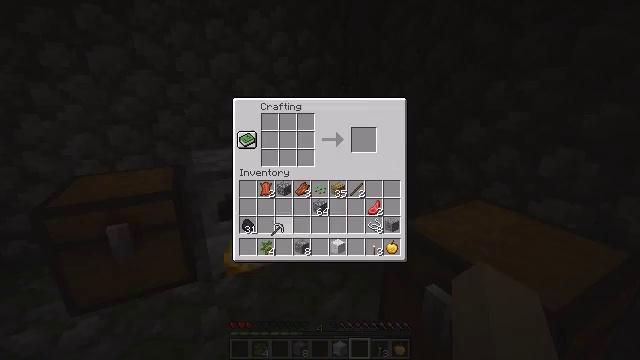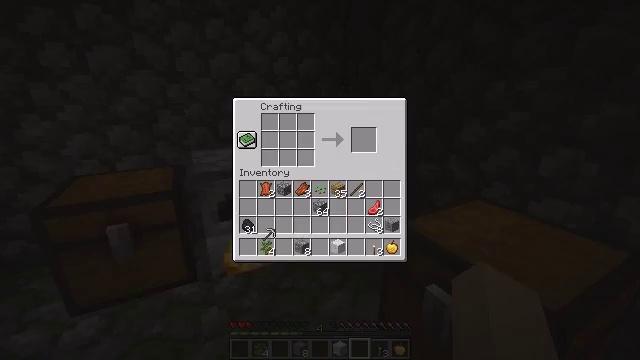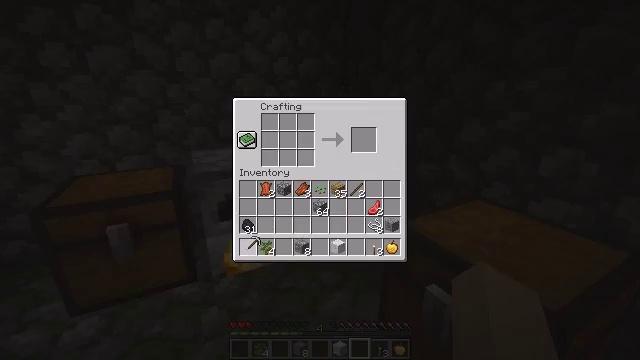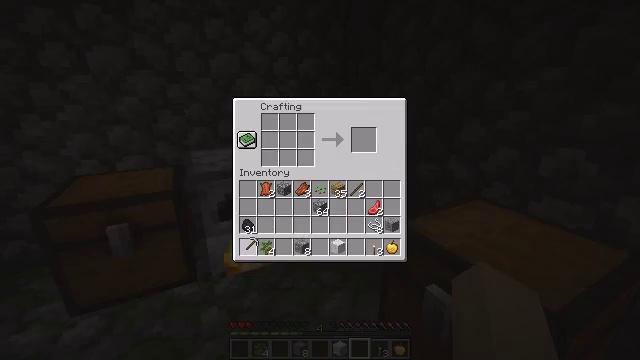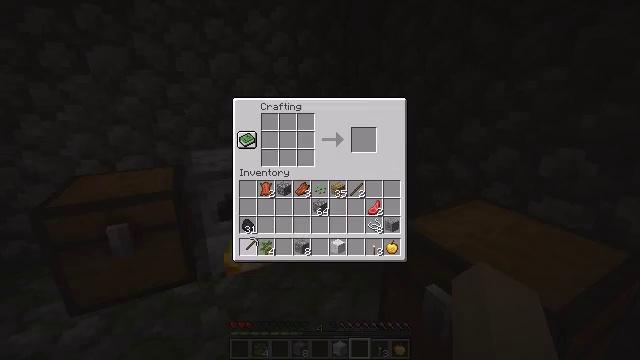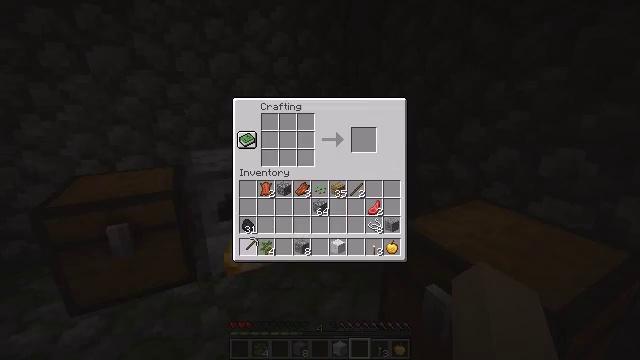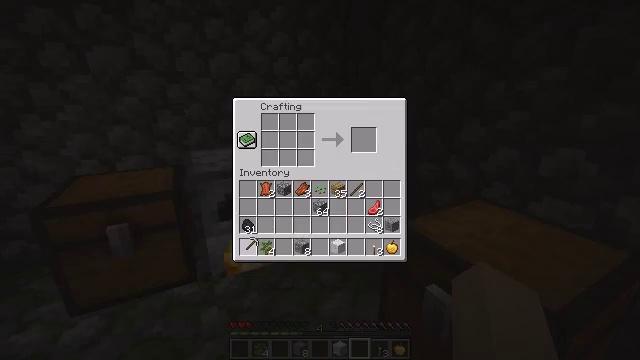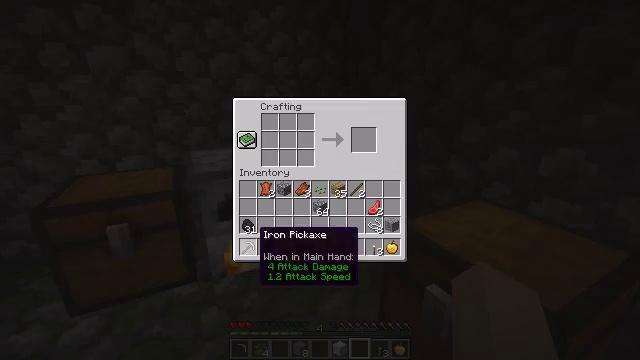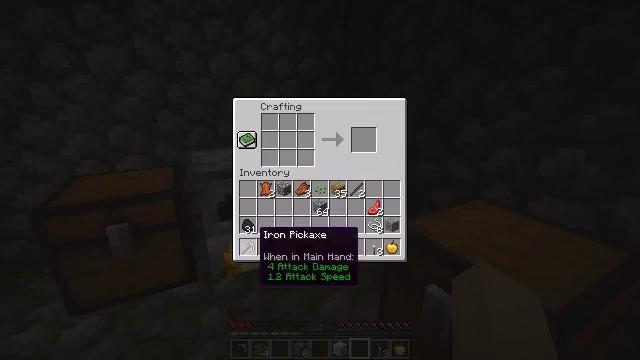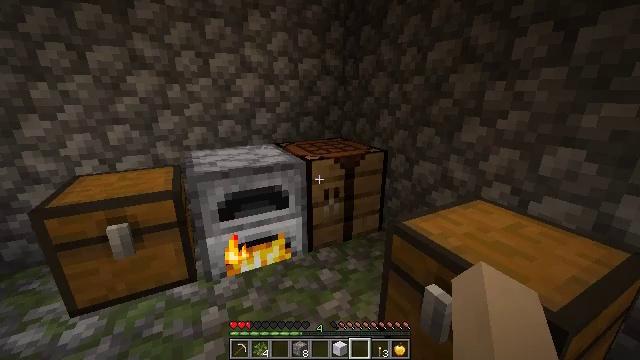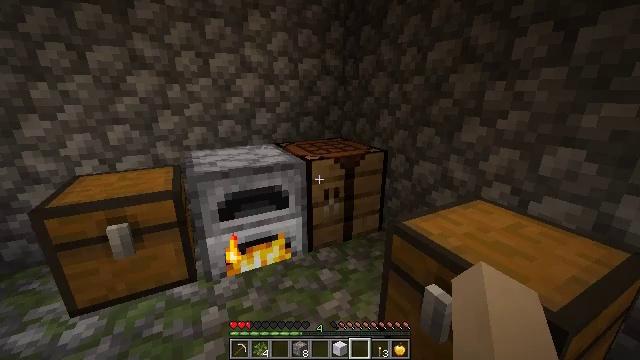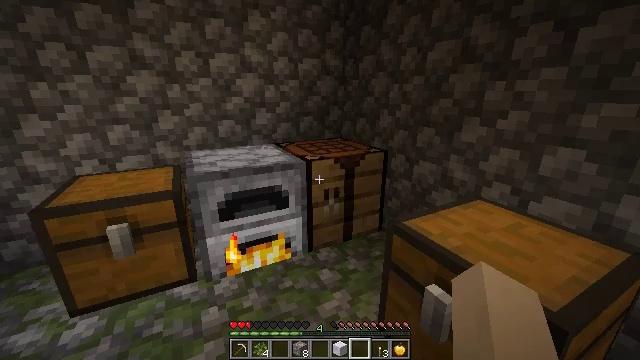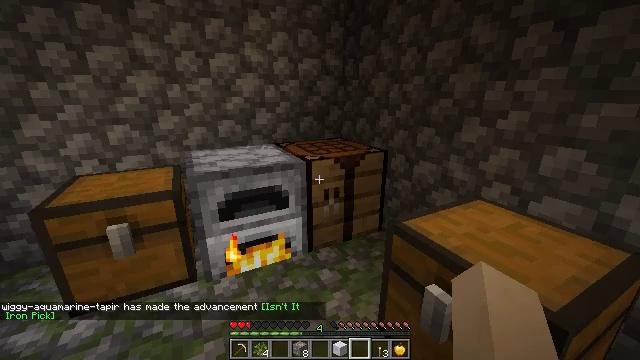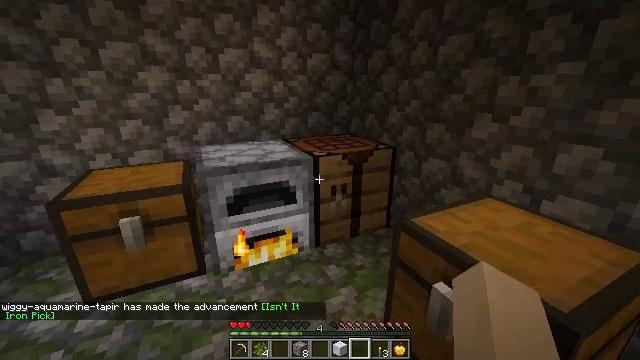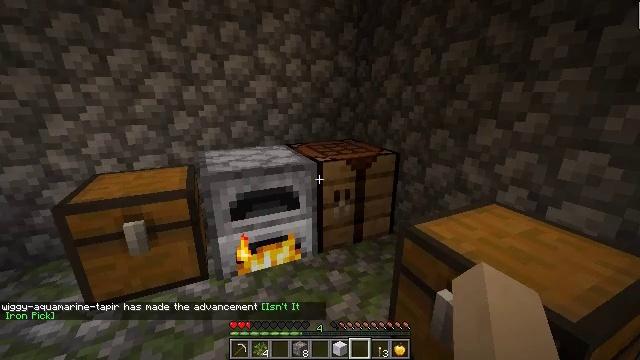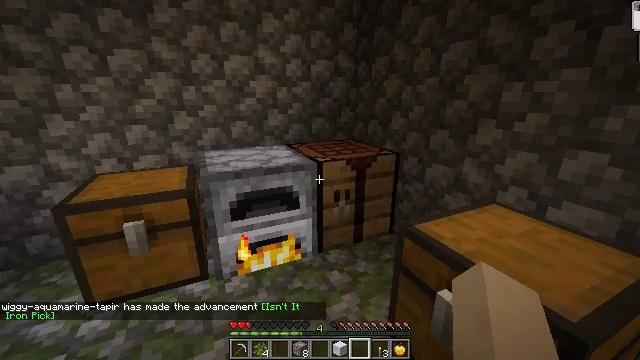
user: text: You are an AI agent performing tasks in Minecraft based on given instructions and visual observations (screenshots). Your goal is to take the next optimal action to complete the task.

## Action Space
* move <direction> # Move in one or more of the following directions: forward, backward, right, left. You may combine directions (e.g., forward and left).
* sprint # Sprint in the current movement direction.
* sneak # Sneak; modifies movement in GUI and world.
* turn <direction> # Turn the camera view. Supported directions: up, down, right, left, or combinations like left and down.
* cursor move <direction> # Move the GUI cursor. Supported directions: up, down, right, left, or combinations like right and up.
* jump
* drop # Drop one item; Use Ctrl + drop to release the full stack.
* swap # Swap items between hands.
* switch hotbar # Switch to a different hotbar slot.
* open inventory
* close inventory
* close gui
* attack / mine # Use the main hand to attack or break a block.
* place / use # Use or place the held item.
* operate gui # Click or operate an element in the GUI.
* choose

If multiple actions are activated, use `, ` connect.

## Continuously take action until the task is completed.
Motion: motion action
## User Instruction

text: Stop mobs spawning by breaking the spawner.
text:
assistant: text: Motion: cursor move left, open gui
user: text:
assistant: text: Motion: cursor move left and down
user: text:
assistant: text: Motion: no_op
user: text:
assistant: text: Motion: no_op
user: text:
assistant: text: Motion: operate gui
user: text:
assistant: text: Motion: operate gui
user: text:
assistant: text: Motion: no_op
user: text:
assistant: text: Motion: no_op
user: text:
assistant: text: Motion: no_op
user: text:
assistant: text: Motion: close gui
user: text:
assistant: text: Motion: no_op
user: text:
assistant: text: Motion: no_op
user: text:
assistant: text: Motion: turn left
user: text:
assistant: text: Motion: turn up
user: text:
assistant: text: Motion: no_op
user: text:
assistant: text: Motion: no_op
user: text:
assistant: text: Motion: switch to hotbar 1
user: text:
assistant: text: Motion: switch to hotbar 1
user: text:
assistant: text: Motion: no_op
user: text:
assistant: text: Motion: turn left
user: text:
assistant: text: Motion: turn left
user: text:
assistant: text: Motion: move back, turn left
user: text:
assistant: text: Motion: move back, turn left and down
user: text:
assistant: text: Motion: move back, turn left
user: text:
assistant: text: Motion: move back and move left, turn left and down
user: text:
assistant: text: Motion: move back and move left, turn right and down, attack / mine
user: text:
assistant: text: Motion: turn right and up, attack / mine
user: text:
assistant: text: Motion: turn right and up, attack / mine
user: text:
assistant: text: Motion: attack / mine
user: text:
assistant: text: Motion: attack / mine